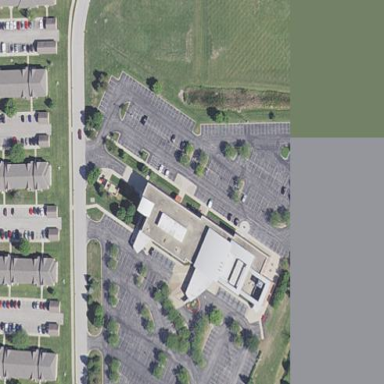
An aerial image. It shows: Clinic building offering healthcare services.